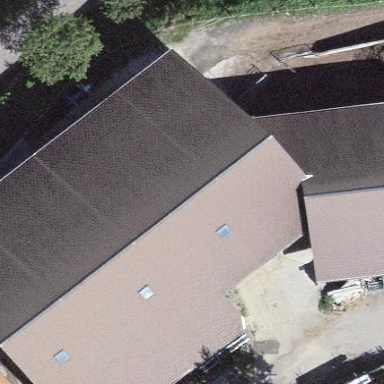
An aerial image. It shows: Farm auxiliary building.